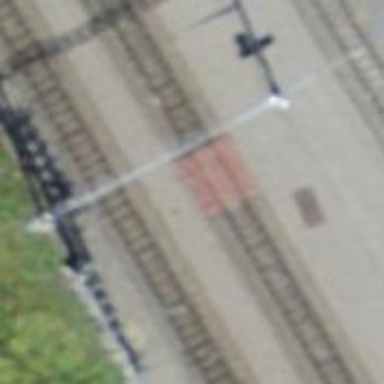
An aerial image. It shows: Kerb barrier.